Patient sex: M
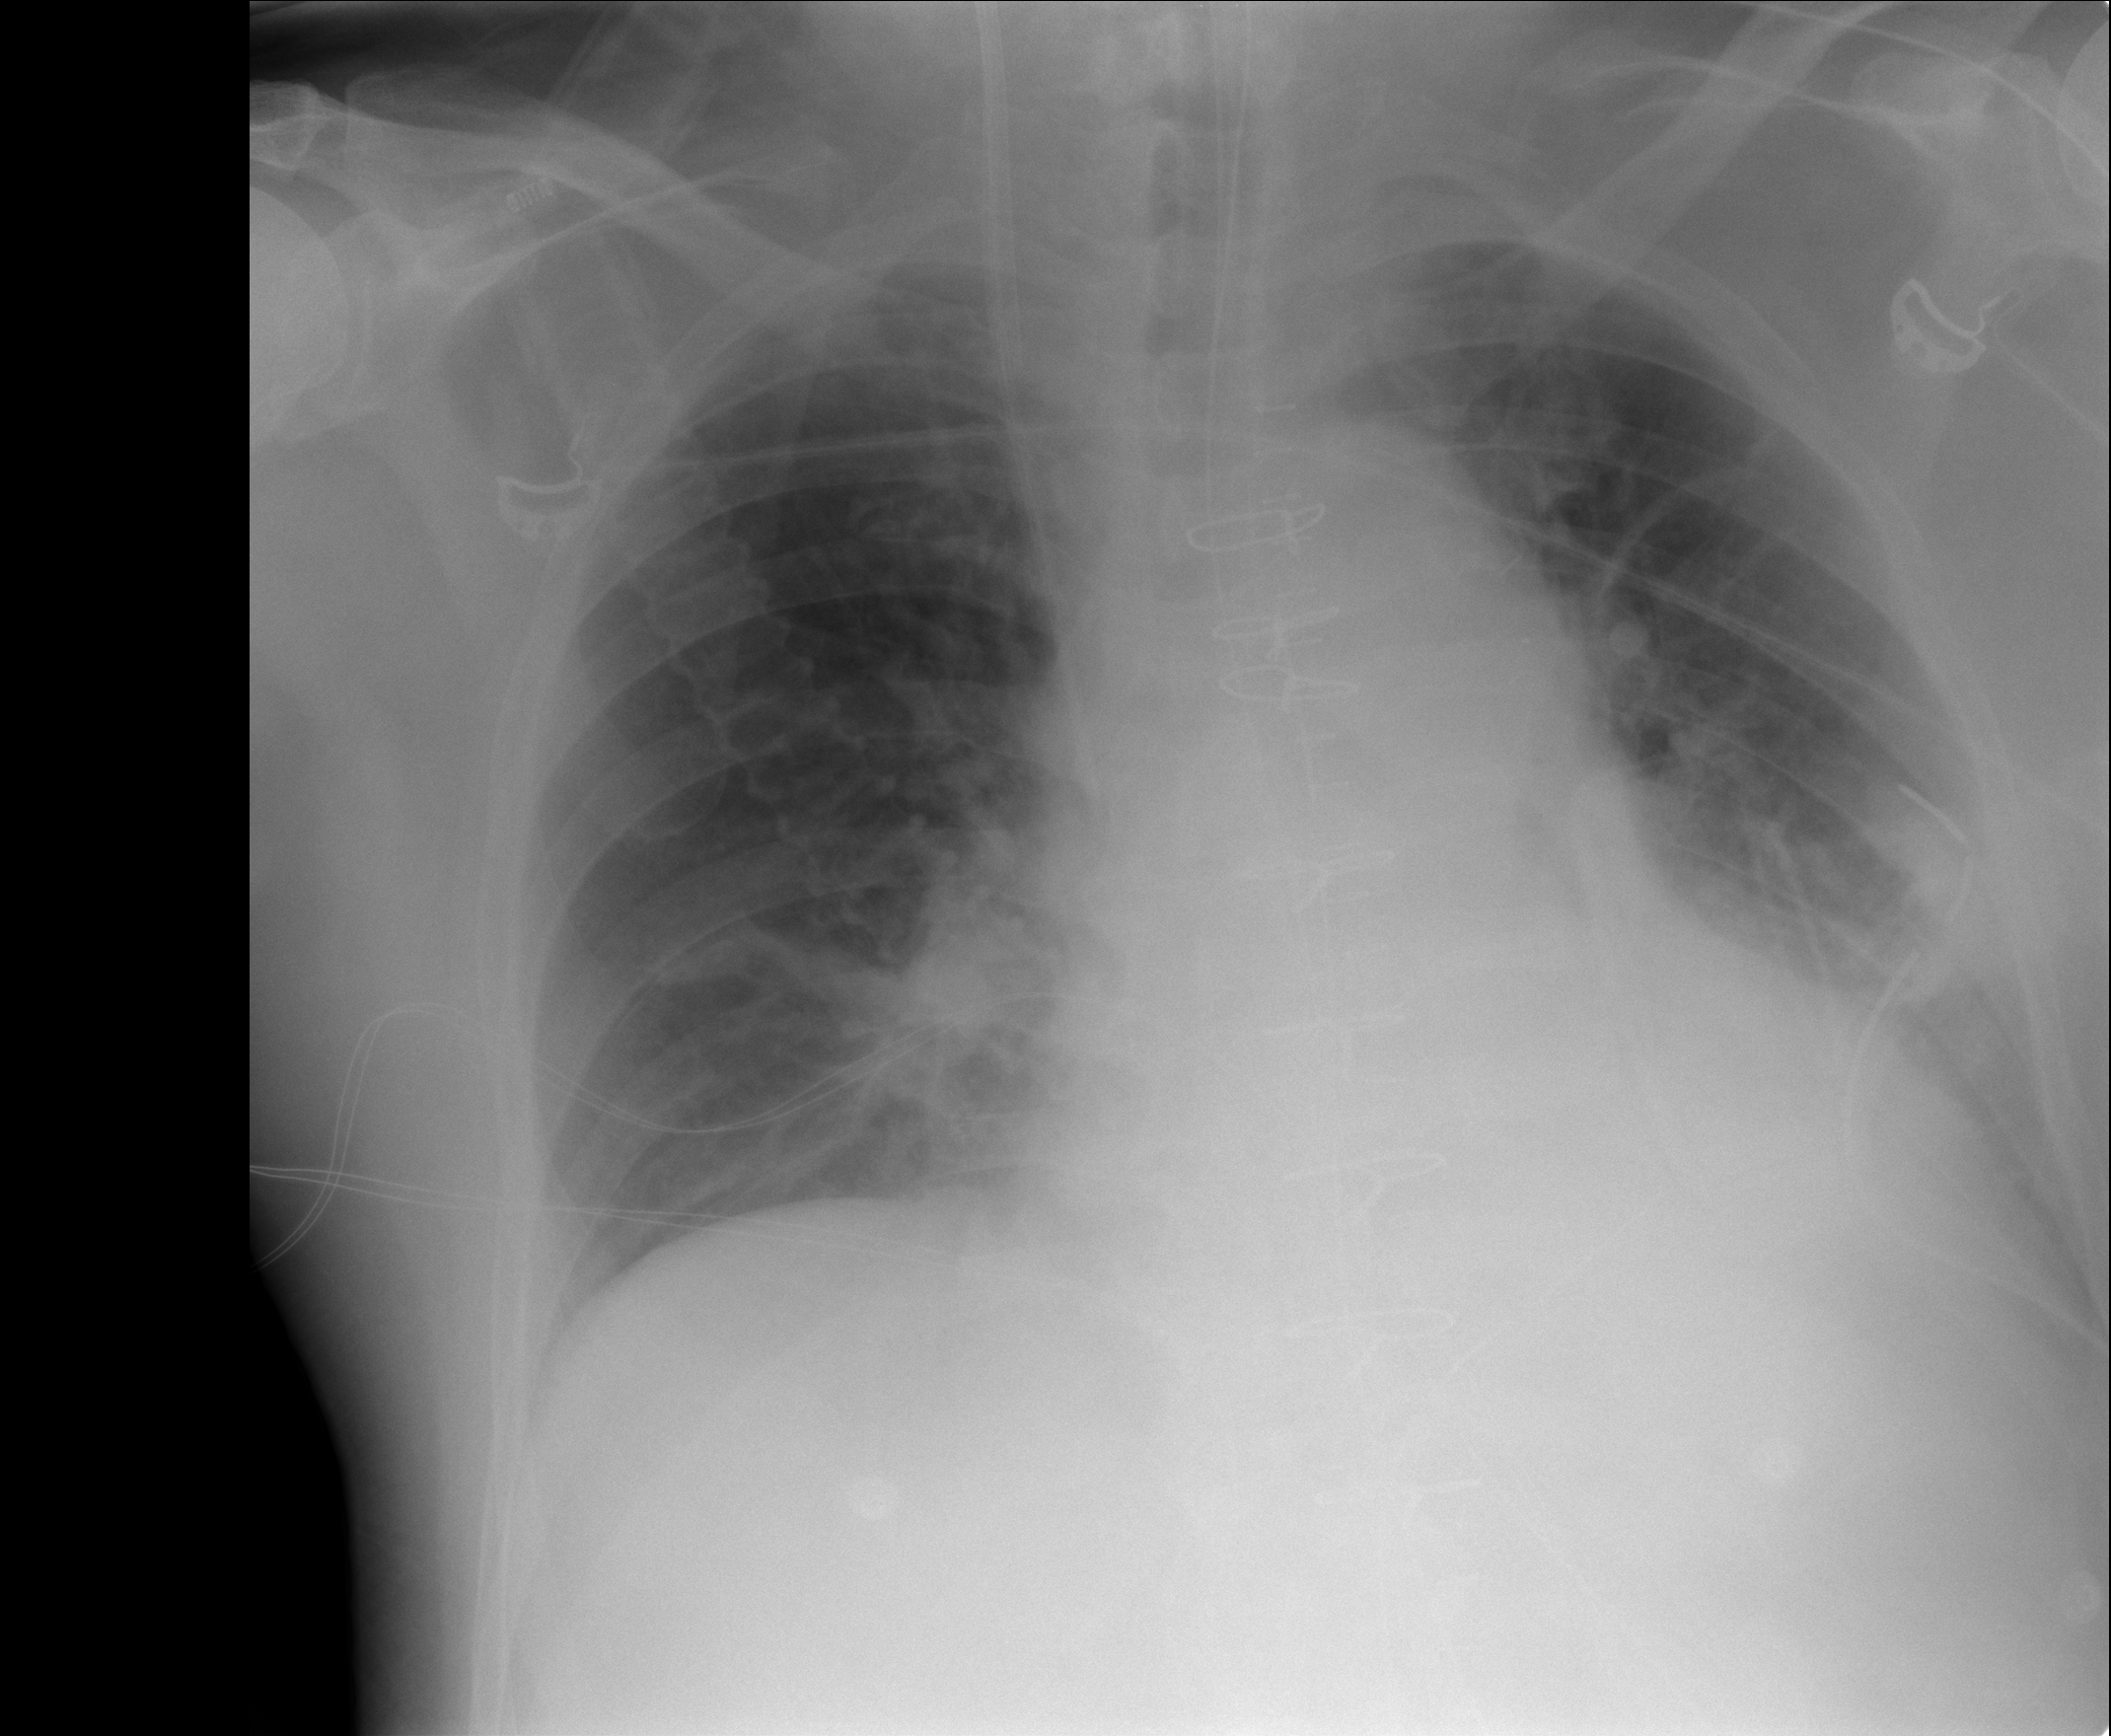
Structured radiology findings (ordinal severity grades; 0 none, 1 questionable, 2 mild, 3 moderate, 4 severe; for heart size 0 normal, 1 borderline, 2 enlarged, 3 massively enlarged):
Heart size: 2
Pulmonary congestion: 2
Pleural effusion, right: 0
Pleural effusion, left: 0
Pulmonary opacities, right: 0
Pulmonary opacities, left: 0
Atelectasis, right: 2
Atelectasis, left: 2